Interaction volume radius: 5 \u00c5
Interaction volume height: 20 \u00c5
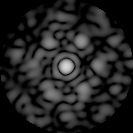
Disorder parameter: 0.6329